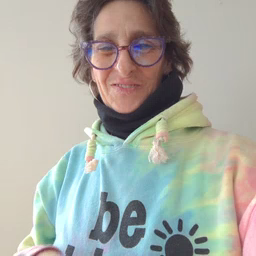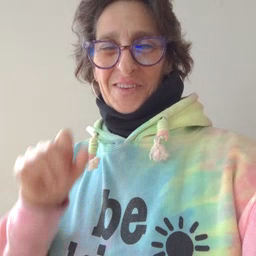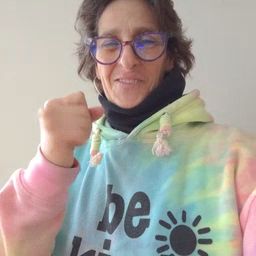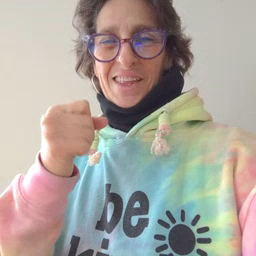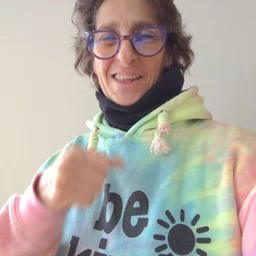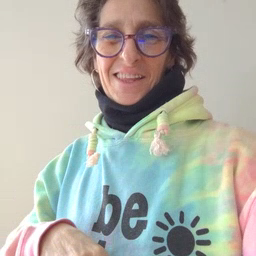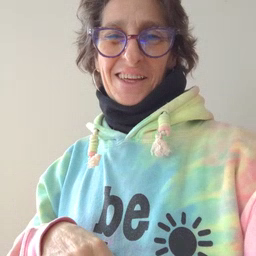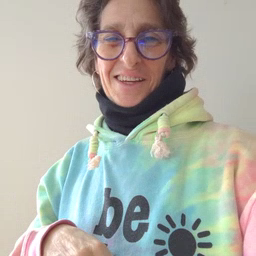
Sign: make